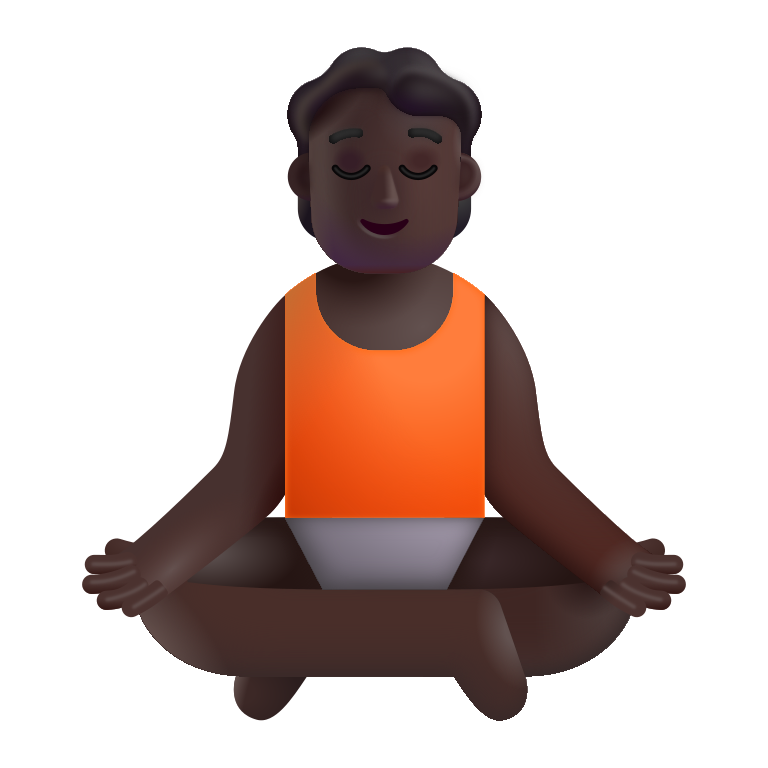
person in lotus position color dark